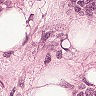
Metastatic tissue present: yes